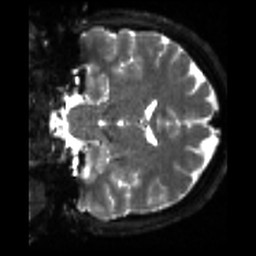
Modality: sbref
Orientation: coronal
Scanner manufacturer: siemens
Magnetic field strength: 3 T
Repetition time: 4 s
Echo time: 0.0594 s